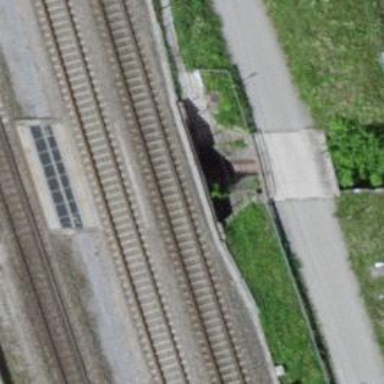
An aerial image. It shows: Bridge over electrified railway with contact lines.